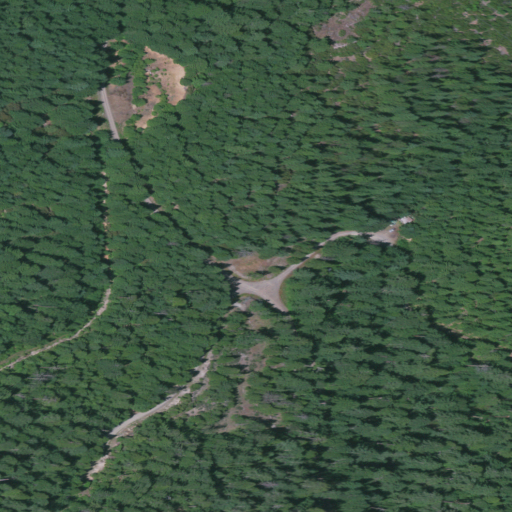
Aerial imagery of gap in Oregon named Waggoner Gap containing evergreen forest and open development